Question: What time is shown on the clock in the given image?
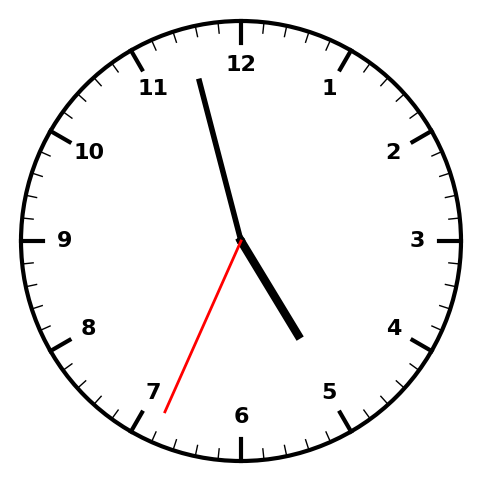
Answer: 04:57:34